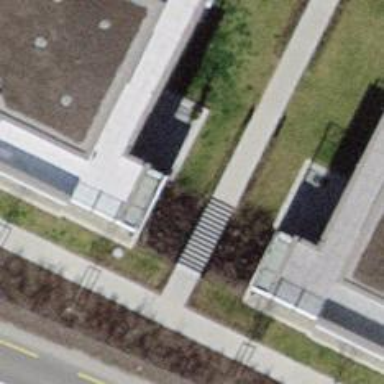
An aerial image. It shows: Path made of paving stones.